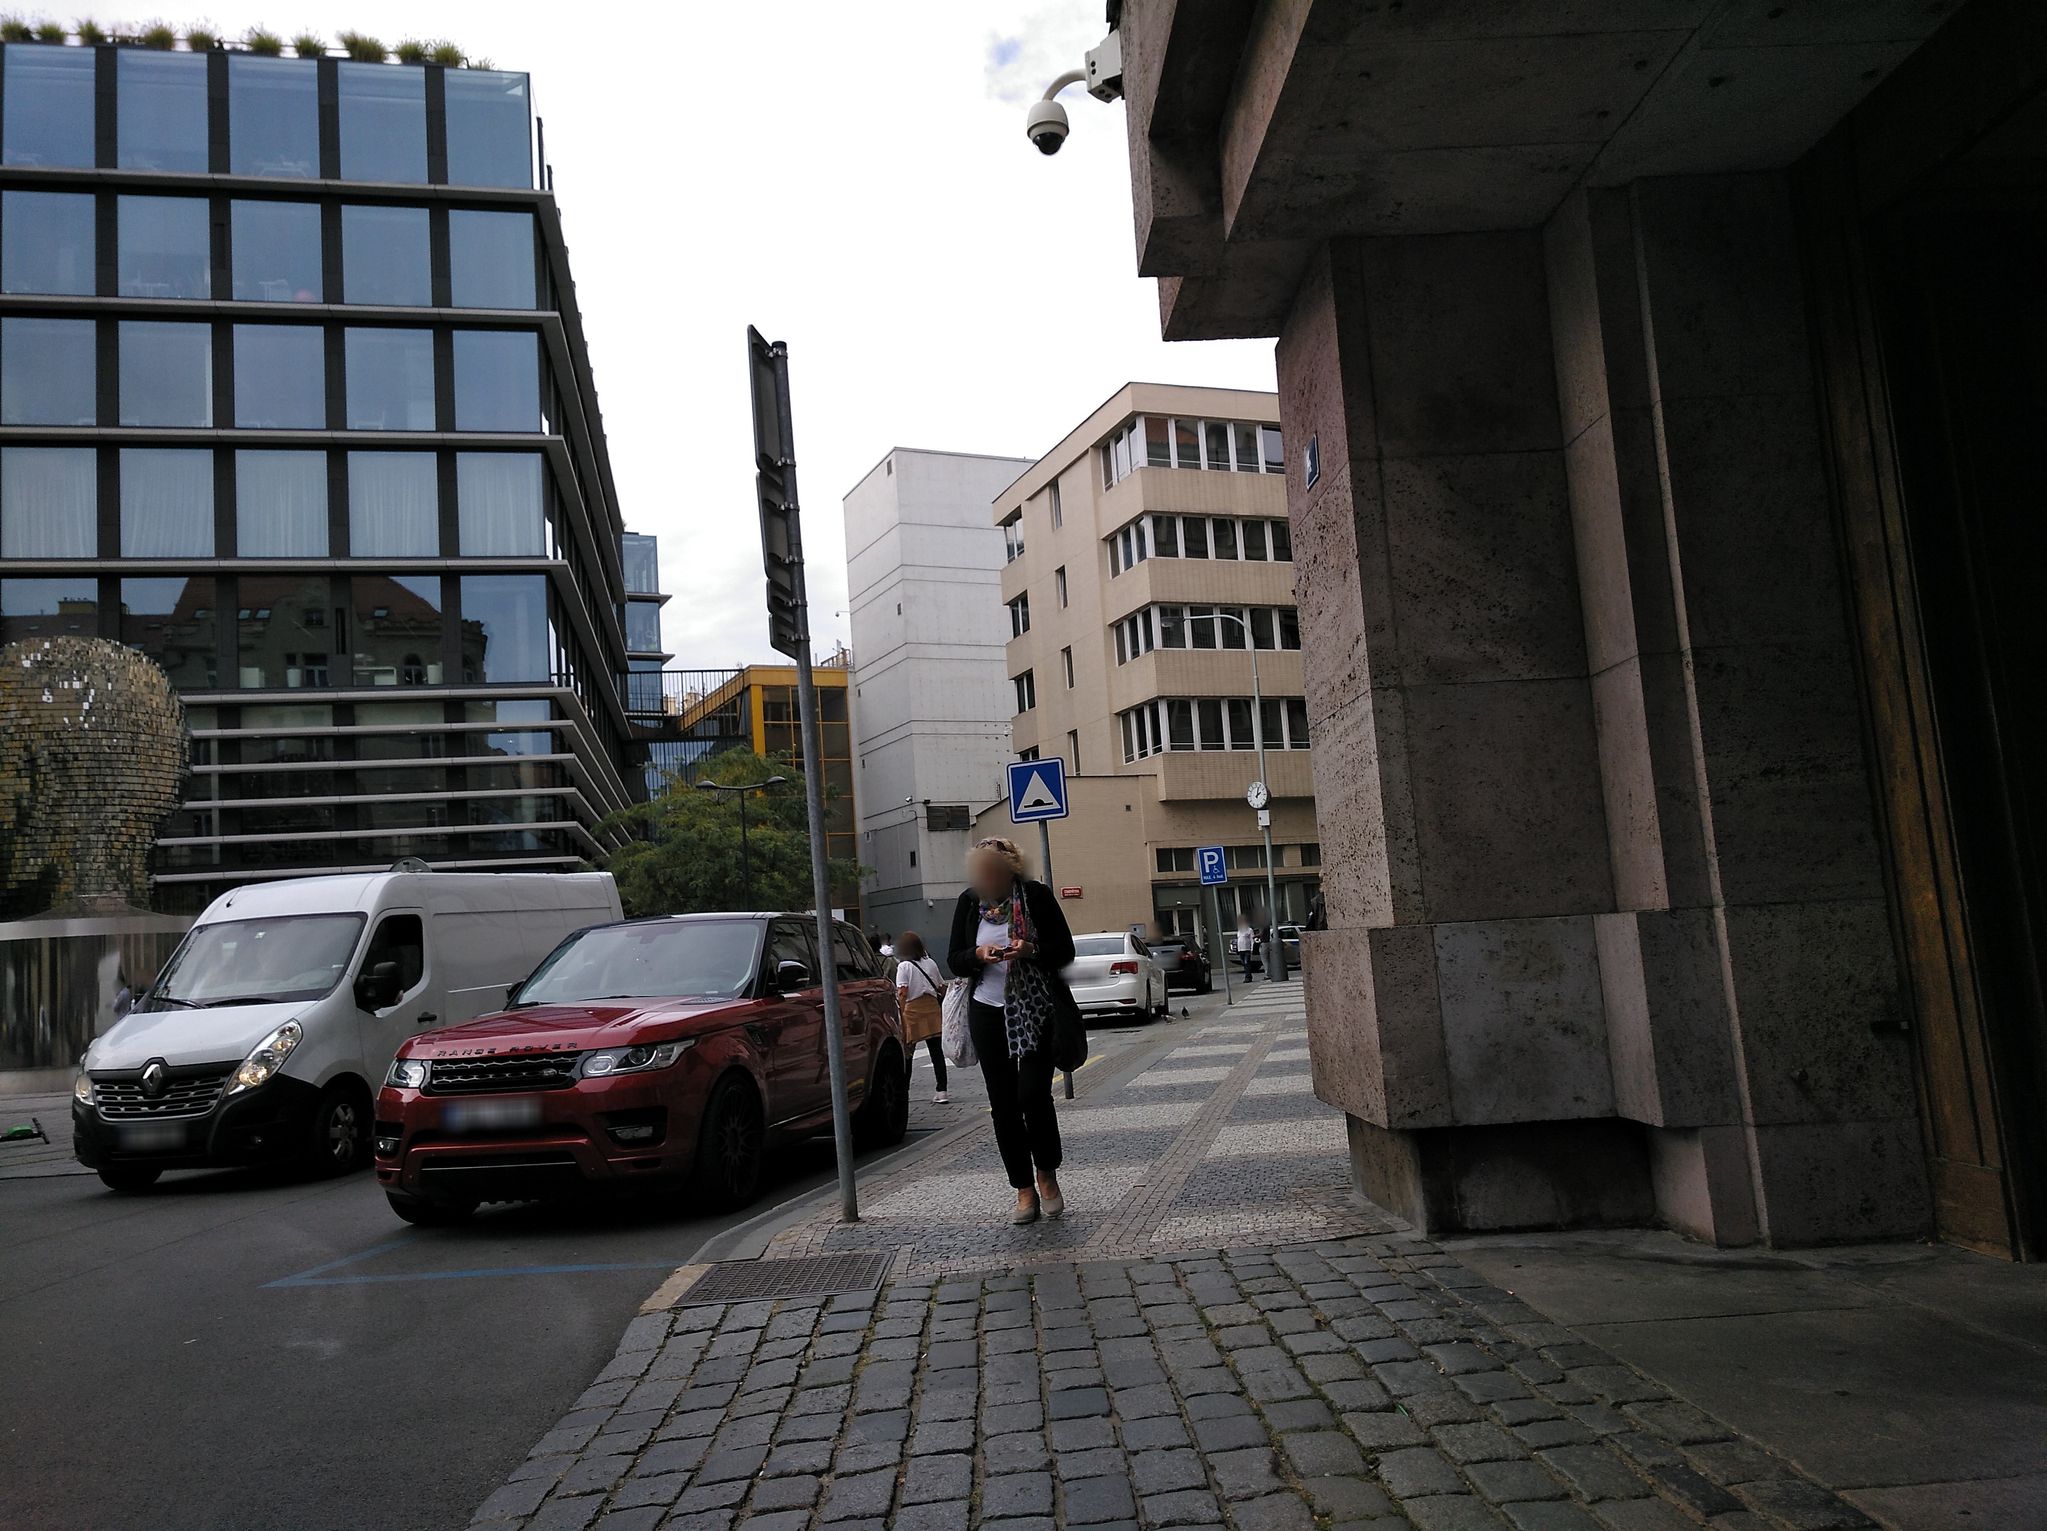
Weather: clear
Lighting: day
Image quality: good
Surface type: walking surface
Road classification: living_street, residential
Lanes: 1
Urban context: urban centre
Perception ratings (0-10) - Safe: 4.14, Lively: 7.57, Beautiful: 7.62, Boring: 2.16, Depressing: 6.05, Wealthy: 8.75